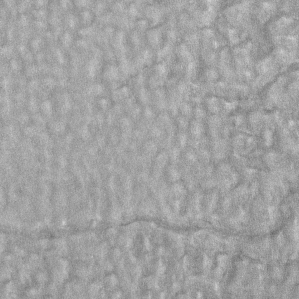
Label: frost